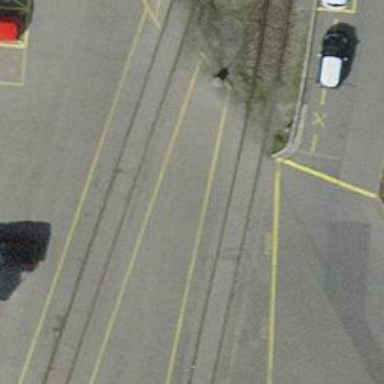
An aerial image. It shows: Railway level crossing.